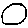
Label: circle